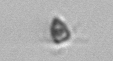
Label: Pyramimonas